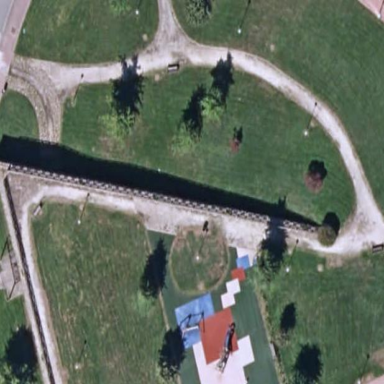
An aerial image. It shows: Lovely park for leisure and relaxation.